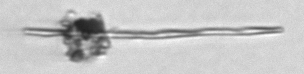
Label: fiber_TAG_external_detritus